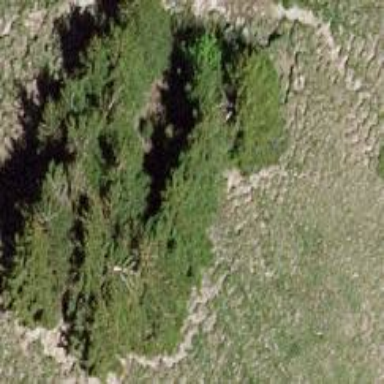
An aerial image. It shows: Needle-leaved tree in its natural environment.